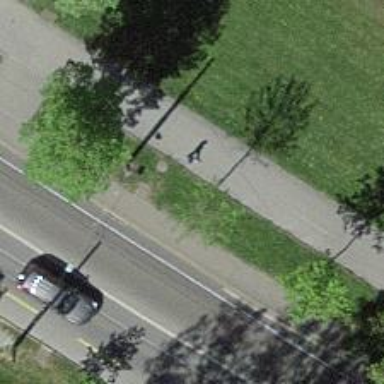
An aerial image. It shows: Avenue lined with trees.